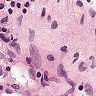
Metastatic tissue present: no